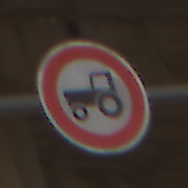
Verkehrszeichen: VerbotKraftfahrzeugeZuegeNichtSchneller25
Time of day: SunriseSunset
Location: Roofed (Suburban)
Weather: Clear
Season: NotSpecified
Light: Natural